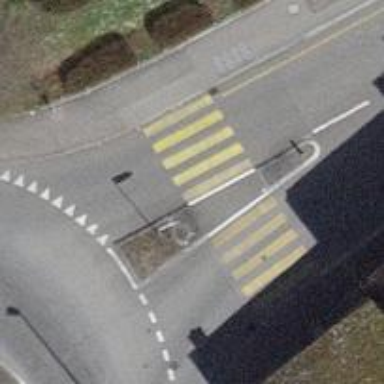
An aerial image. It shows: Marked road crossing.